Question: How to achieve an x-ray-style effect in three.js / webgl? Some sort of this

# UPD
I need real-time render with this stuff, not a still image. This can be done with shaders, that change density in non-linear way on overlaps based on distance. I briefly understand theory, but have no practice, that is why I need help with this
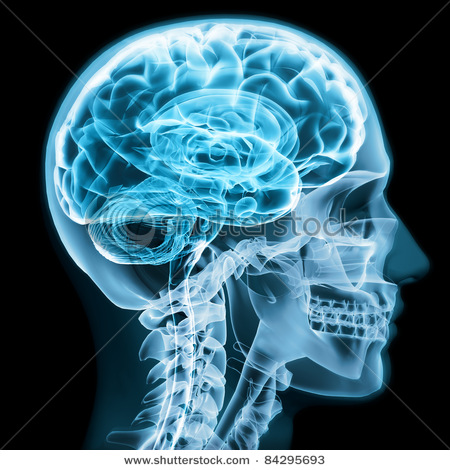
Answer: Ok, got acceptable result with this:
'''
<!DOCTYPE html>
<html>
<head>
<title>X-ray</title>
<script type="text/javascript" src="js/three.js/build/three.js"></script>
<script type="text/javascript" src="js/three.js/examples/js/loaders/OBJLoader.js"></script>
<script src="http://ajax.googleapis.com/ajax/libs/jquery/2.1.1/jquery.min.js"></script>
<script type="text/javascript" src="js/stats.min.js"></script>
<script type="text/javascript" src="js/three.js/examples/js/renderers/SVGRenderer.js"></script>
<script id="vertexShader" type="x-shader/x-vertex">
uniform vec3 viewVector;
uniform float c;
uniform float p;
varying float intensity;
void main()
{
vec3 vNormal = normalize( normalMatrix * normal );
vec3 vNormel = normalize( normalMatrix * viewVector );
intensity = pow( c - dot(vNormal, vNormel), p );
gl_Position = projectionMatrix * modelViewMatrix * vec4( position, 1.0 );
}
</script>
<!-- fragment shader a.k.a. pixel shader -->
<script id="fragmentShader" type="x-shader/x-vertex">
uniform vec3 glowColor;
varying float intensity;
void main()
{
vec3 glow = glowColor * intensity;
gl_FragColor = vec4( glow, 1.0 );
}
</script>
<style>
body {
/* set margin to 0 and overflow to hidden, to go fullscreen */
margin: 0;
overflow: hidden;
}
</style>
</head>
<body>
<div id="Stats-output">
</div>
<!-- Div which will hold the Output -->
<div id="WebGL-output">
</div>
<!-- Javascript code that runs our Three.js examples -->
<script type="text/javascript">
// once everything is loaded, we run our Three.js stuff.
$(function () {
var mouseX = 0, mouseY = 0;
var human;
camstep = 0;
var stats = initStats();
// create a scene, that will hold all our elements such as objects, cameras and lights.
var scene = new THREE.Scene();
// create a camera, which defines where we're looking at.
var camera = new THREE.PerspectiveCamera(45, window.innerWidth / window.innerHeight, 0.1, 1000);
// create a render and set the size
var renderer = new THREE.WebGLRenderer({antialias: true, alpha: true});
renderer.setClearColor(0x000000, 1.0);
renderer.setSize(window.innerWidth, window.innerHeight);
renderer.shadowMapEnabled = true;
renderer.shadowMapType = THREE.PCFShadowMap;
materialCameraPosition = camera.position.clone();
materialCameraPosition.z += 10;
// position and point the camera to the center of the scene
camera.position.x = -10;
camera.position.y = 0;
camera.position.z = 15;
lookAt = scene.position;
lookAt.y = 15;
camera.lookAt(lookAt);
// add subtle ambient lighting
var ambientLight = new THREE.AmbientLight(0x0c0c0c);
//scene.add(ambientLight);
// add the output of the renderer to the html element
$("#WebGL-output").append(renderer.domElement);
var customMaterial = new THREE.ShaderMaterial(
{
uniforms: {
"c": { type: "f", value: 1.0 },
"p": { type: "f", value: 3 },
glowColor: { type: "c", value: new THREE.Color(0x84ccff) },
viewVector: { type: "v3", value: materialCameraPosition }
},
vertexShader: document.getElementById('vertexShader').textContent,
fragmentShader: document.getElementById('fragmentShader').textContent,
side: THREE.FrontSide,
blending: THREE.AdditiveBlending,
transparent: true,
//opacity: 0.5,
depthWrite: false
});
var manager = new THREE.LoadingManager();
manager.onProgress = function (item, loaded, total) {
console.log(item, loaded, total);
};
var loader = new THREE.OBJLoader(manager);
loader.load('body_anatomy3.obj', function (object) {
console.log(object);
object.traverse(function (child) {
if (child instanceof THREE.Mesh) {
console.log(child);
child.material = customMaterial;
}
});
object.position.y = 4;
object.scale.x = 0.01;
object.scale.y = 0.01;
object.scale.z = 0.01;
human = object;
scene.add(human);
});
// call the render function
var step = 0;
render();
function render() {
stats.update();
camstep += 0.02;
camera.position.x = -20 * (Math.cos(camstep));
camera.position.z = (20 * (Math.sin(camstep)));
camera.position.y = 20;
camera.lookAt(lookAt);
if (human) {
//human.rotation.y += 0.02;
materialCameraPosition = camera.position.clone();
materialCameraPosition.z += 10;
human.traverse(function (child) {
if (child instanceof THREE.Mesh) {
//console.log(child.material.uniforms.viewVector);
child.material.uniforms.viewVector.value =
new THREE.Vector3().subVectors(camera.position, human.position);
}
});
}
//sphere.material.uniforms.viewVector.value = new THREE.Vector3().subVectors(camera.position, sphere.position);
// render using requestAnimationFrame
requestAnimationFrame(render);
renderer.render(scene, camera);
}
function initStats() {
var stats = new Stats();
stats.setMode(0); // 0: fps, 1: ms
// Align top-left
stats.domElement.style.position = 'absolute';
stats.domElement.style.left = '0px';
stats.domElement.style.top = '0px';
$("#Stats-output").append(stats.domElement);
return stats;
}
});
</script>
</body>
</html>
'''